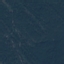
Land use / land cover: Forest